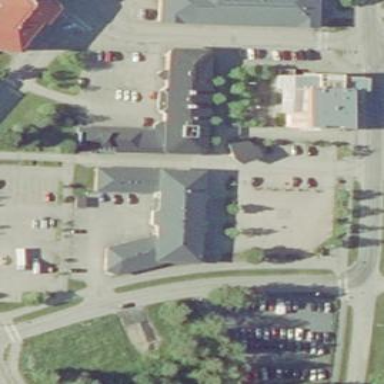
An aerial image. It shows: Retail building.